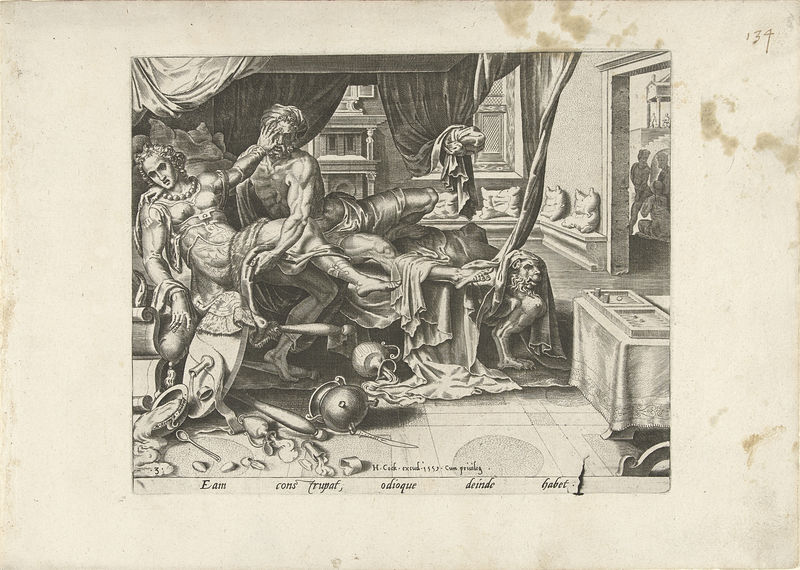
Titel: Aanranding van Tamar door Amnon
Künstler: Philips Galle
Standort: Amsterdam
Institution: Rijksmuseum
Schlagwörter: kampf, mann, nackt, frau, tisch, zeichnung, tuch, bild, vorhang, decke, vase, topf, gewalt, kissen, bett, sex, druck, raub, streit, löwenkopf, götter, venus, baldachin, löwe, mars, zorn, abwehr, vergewaltigung, steit, umgestossen, missbrauch, paint, kanne topf